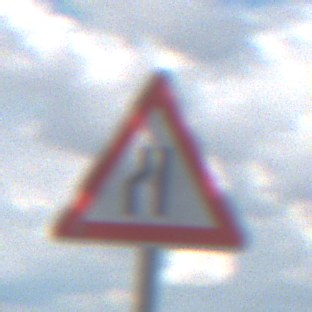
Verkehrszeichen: EinseitigVerengteFahrbahnLinks
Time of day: Midday
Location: Outdoor (Nature)
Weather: PartlyCloudy
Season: NotSpecified
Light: Natural